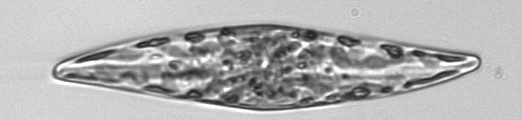
Label: Pleurosigma